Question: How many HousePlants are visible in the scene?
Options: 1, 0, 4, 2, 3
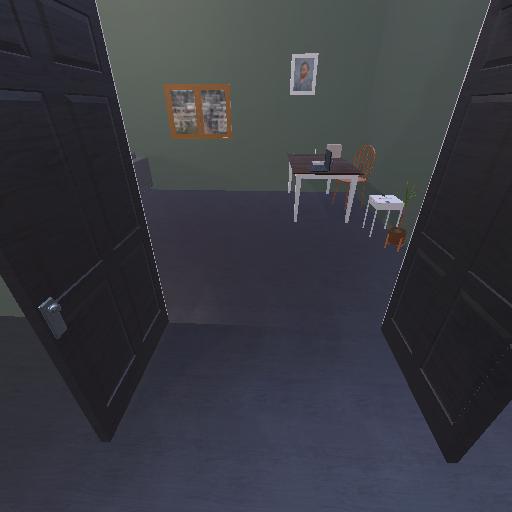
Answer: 1